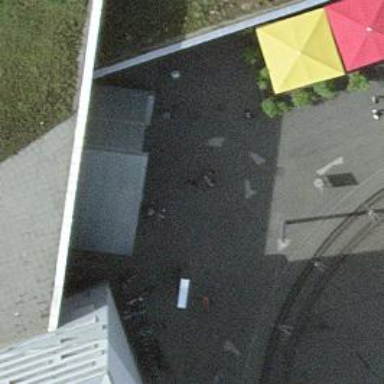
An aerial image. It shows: Bicycle parking area with wall loops.